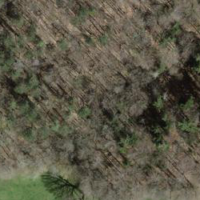
EUNIS habitat code: 44
Species observed at this site:
Sanicula europaea